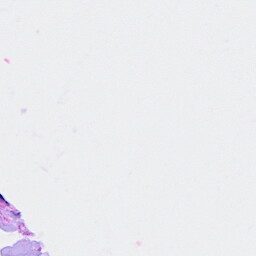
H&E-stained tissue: Breast